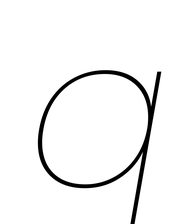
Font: Poppins-ThinItalic